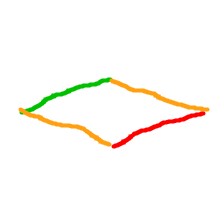
Shape: rhombus